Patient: sex M, age 29
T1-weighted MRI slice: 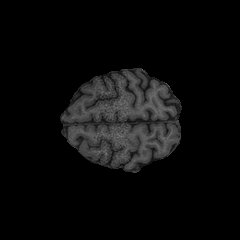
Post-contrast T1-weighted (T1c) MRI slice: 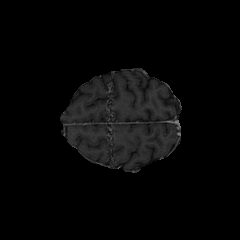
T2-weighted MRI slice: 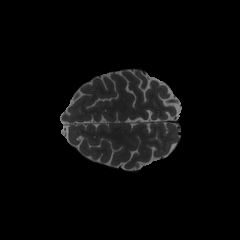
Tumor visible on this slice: no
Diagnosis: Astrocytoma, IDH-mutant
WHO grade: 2